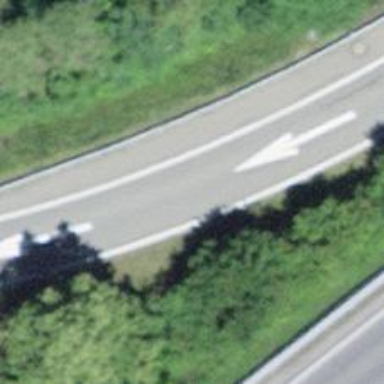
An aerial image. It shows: Trunk link highway.